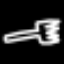
Label: fork